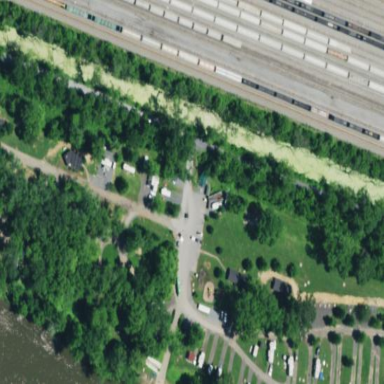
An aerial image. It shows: Campsite where tents and caravans are present. Perfect spot for outdoor enthusiasts to relax and unwind.